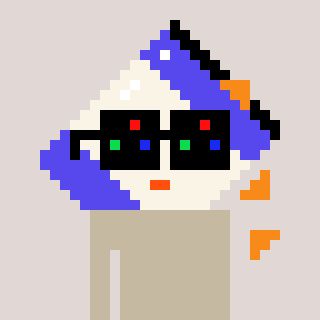
a pixel art character with square black sunglasses, a chips-shaped head and a blue-colored body on a warm background